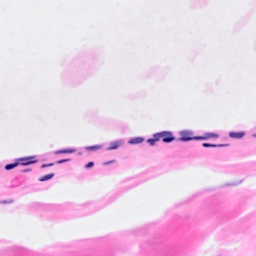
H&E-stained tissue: Breast